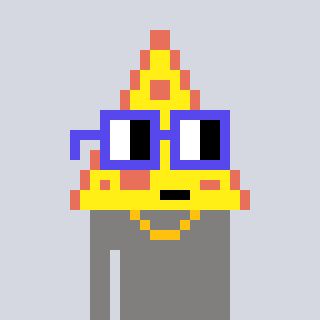
a pixel art character with square blue glasses, a pizza-shaped head and a bluegrey-colored body on a cool background